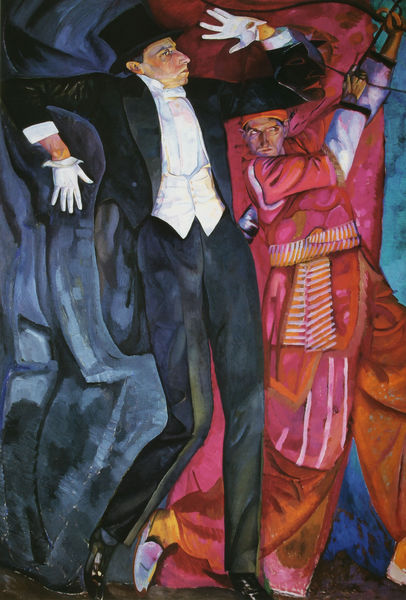
Titel: Bildnis des Regisseurs Vsevolod Meyerhold (1874-1940)
Künstler: Boris Grigor'ev
Standort: St. Petersburg
Institution: Russisches Museum
Schlagwörter: baum, blau, gemälde, hand, mann, schatten, weiß, gelb, grün, kubismus, bewegung, bunt, frau, grau, handschuh, handschuhe, hut, jahrhundertwende, licht, männer, orange, profil, schwarz, szene, türkis, zeichnung, blick, gürtel, rot, tuch, expressionismus, herren, malerei, tanz, zylinder, anzug, anzüge, dix, hemd, hose, jacke, mütze, arme, blicke, falten, lang, bild, hände, portrait, vorhang, öl, gewand, kostüm, pose, realismus, paar, aufführung, bühne, tanzen, theater, rosa, seide, beine, schwung, farbig, bogen, zwei, choreographie, schuhe, fläche, modern, farbe, lila, violett, auftritt, ausdruck, angst, arch, blue, curtains, hands, hat, men, oil, people, red, white, frack, black, dress, expressionism, face, formal, grey, nose, painting, theatre, woman, yellow, glanz, mimik, oil painting, pink, two, jackett, sakko, schick, jacket, neue sachlichkeit, weste, orient, orientalisch, clown, groß, scharz, zirkus, gestik, manschette, schritt, beckmann, pantoffel, sad, glove, expressiv, man, ear, costume, eyes, sash, suit, affektiert, light, lackschuhe, turban, color, purple, shadow, chin, mouth, silk, pfeil, show, glass, tänzer, movement, abstract, bund, abwehren, magie, bourgeoisie, human, arms, music, vest, bogenschütze, artist, direktor, malereo, zauberer, art, colorful, ears, pants, pastel, shoes, read, indianer, angles, eye, lines, cloth, gypsy, west, ble, impressionist, weiß weiss, slippers, play, chinese, shading, stripes, shadows, contemporary, akrobat, asian, colour, elegant, elongated, bügelfalte, verrenkt, magenta, gloves, harlequin, jester, magic, smoking, top hat, pointing, contrast, humans, gesture, shirt, dance, dancer, dancing, indian, arrow, bow, evil, angry, scared, impression, tall, silhouette, weapon, crossbow, cylinder, performance, shooting, move, bow and arrow, strange, magician, two men, warm, black suit, cards, middle class, circus, gay, sinister, partner, tuxedo, artwork, east, men', red blue, joker, tux, archer, archery, had, hokiuspokus, artistic, zylinder+bügelfalte, assistant, tradition, assisatnt, hypnotist, theatrical, cabaret, pfiles, gentle, tight, borghesy, formalwear, cilyndre, white gloves, colorfull, mime, expesionism, golves